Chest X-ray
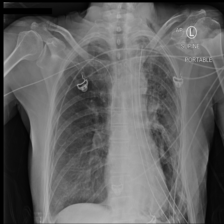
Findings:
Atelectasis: negative
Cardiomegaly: negative
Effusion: negative
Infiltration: negative
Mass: negative
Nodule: negative
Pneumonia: negative
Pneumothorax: positive
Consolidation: negative
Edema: negative
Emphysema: negative
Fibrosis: negative
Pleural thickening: negative
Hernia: negative